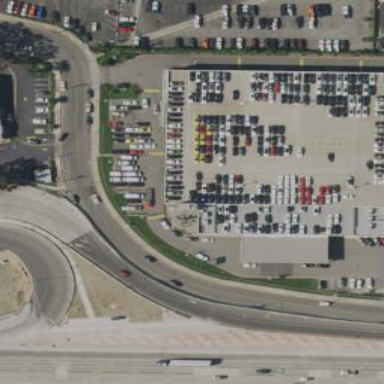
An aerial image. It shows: Building used as car shop.